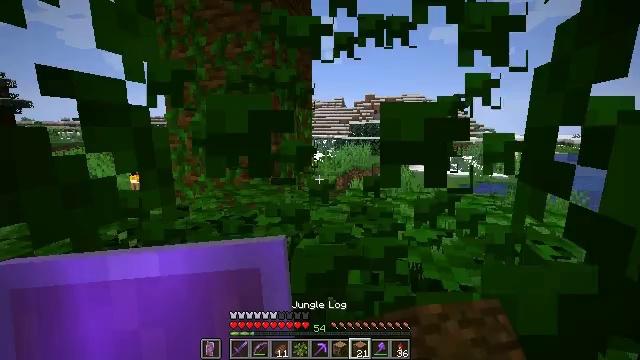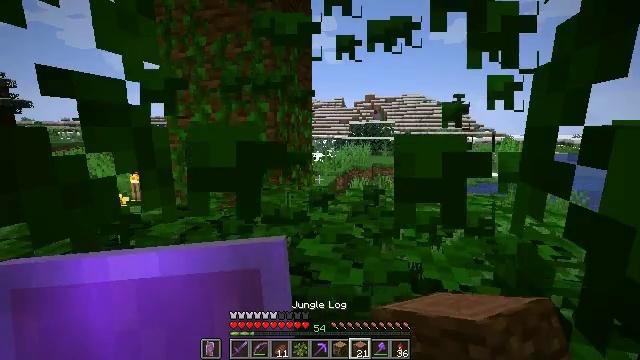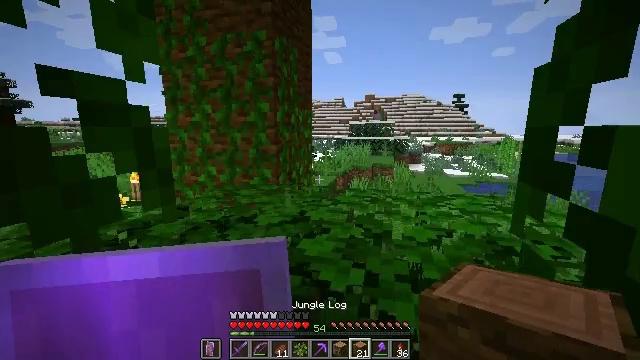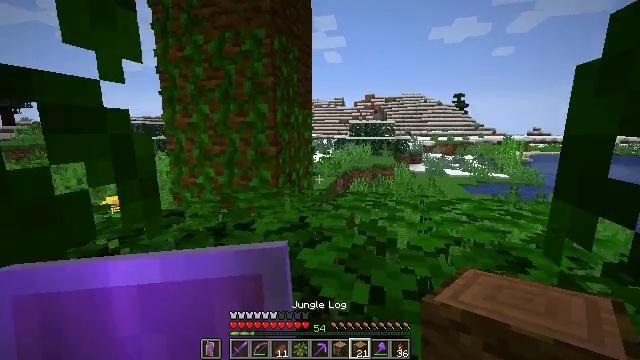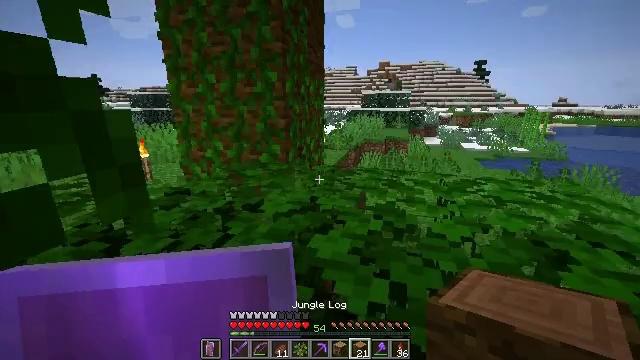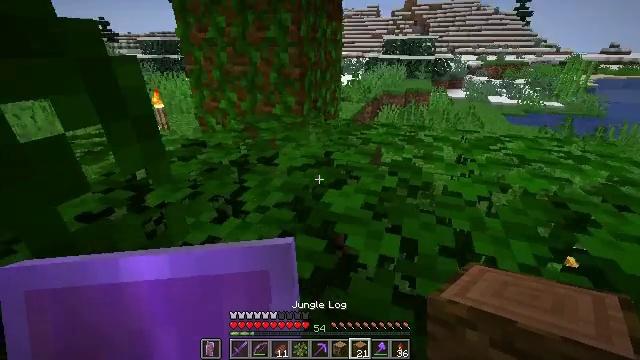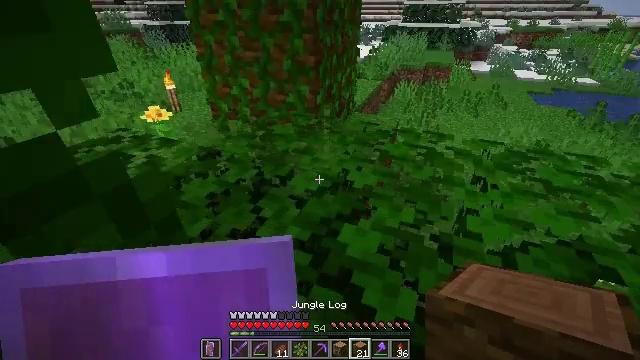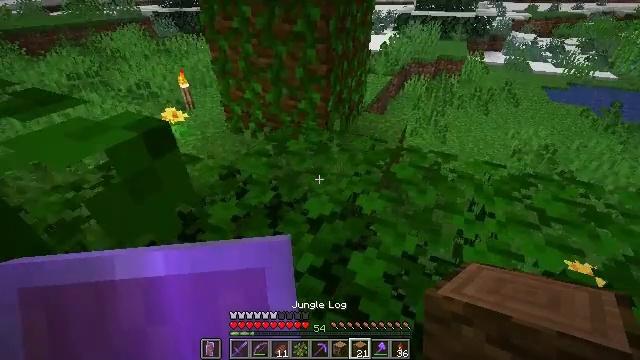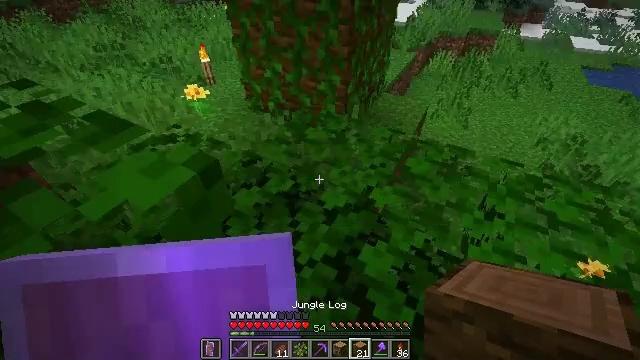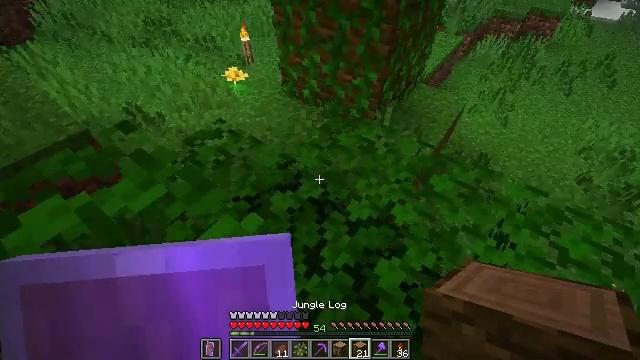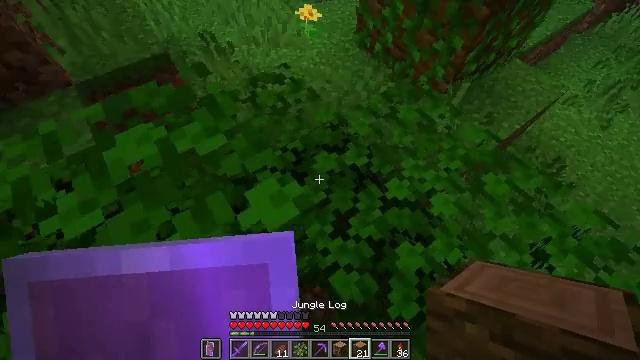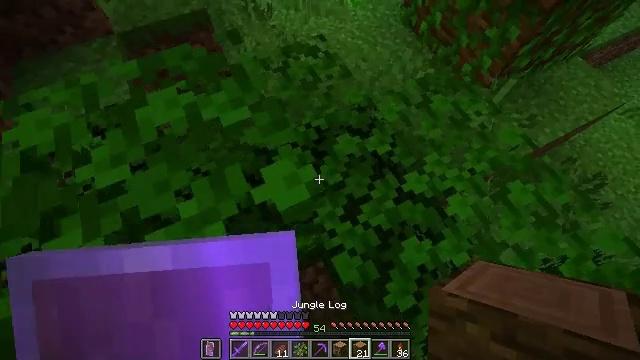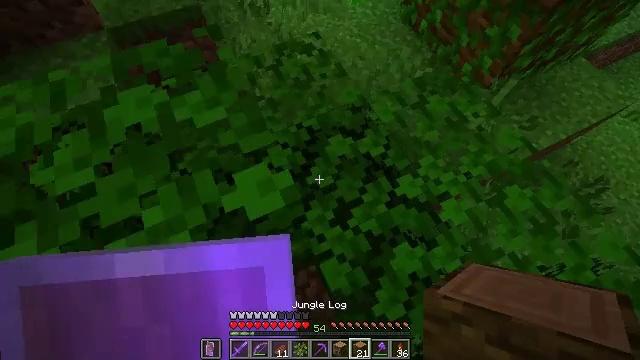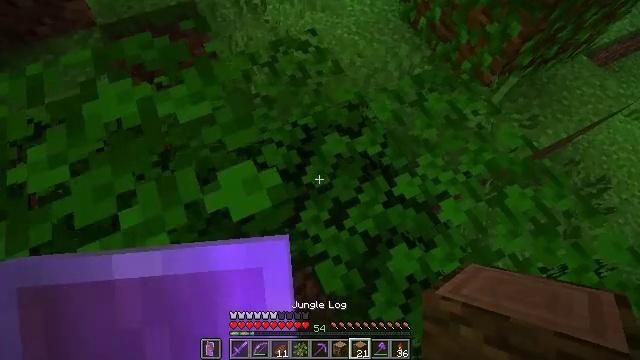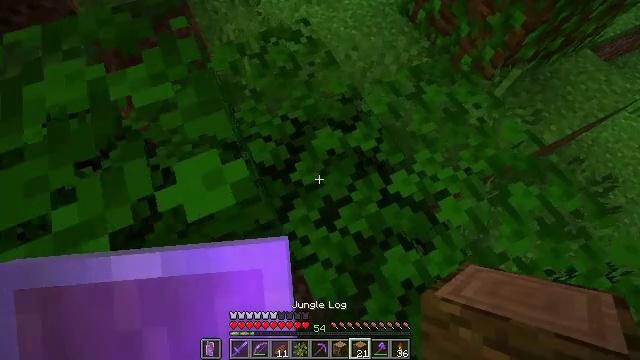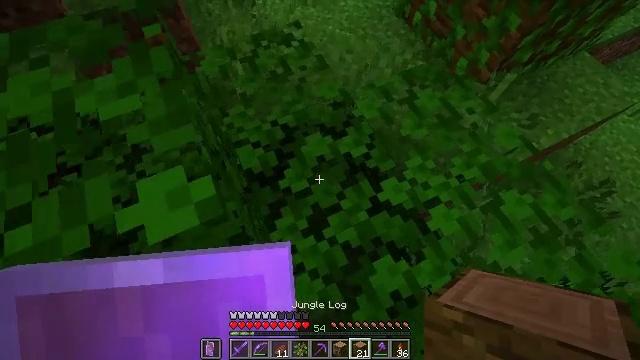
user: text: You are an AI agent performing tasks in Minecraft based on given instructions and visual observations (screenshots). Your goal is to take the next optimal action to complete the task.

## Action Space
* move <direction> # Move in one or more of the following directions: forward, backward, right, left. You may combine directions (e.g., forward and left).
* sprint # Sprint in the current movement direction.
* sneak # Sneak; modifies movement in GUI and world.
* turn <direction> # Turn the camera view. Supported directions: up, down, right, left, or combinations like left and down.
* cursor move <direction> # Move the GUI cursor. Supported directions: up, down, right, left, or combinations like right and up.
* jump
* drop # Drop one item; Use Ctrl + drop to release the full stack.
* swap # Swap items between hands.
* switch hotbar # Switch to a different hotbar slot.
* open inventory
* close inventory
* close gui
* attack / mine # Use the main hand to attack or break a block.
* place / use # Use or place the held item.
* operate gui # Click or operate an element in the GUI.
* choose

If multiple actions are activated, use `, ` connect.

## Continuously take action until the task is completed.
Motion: motion action
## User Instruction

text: Gather vines from trees or structures.
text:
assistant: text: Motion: attack / mine
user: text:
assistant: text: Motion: attack / mine
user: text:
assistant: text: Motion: move forward, attack / mine
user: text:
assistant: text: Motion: move forward, turn left and down
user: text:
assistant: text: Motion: move forward, turn left and down
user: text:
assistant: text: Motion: move forward, turn left and down, jump
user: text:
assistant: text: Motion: move forward, turn left and down, jump
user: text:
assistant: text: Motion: move forward, turn left and down, jump
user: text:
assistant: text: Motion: move forward and move right, turn left and down
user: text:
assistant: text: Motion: move forward and move right, turn left and down
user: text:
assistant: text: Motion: move forward and move right, turn left and down
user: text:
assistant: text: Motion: move forward and move right
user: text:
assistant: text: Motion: move forward
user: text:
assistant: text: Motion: move forward
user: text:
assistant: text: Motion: no_op
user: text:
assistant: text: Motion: no_op
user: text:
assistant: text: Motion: no_op
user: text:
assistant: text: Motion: no_op
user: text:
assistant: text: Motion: no_op
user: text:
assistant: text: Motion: no_op
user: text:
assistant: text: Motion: no_op
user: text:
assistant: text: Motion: no_op
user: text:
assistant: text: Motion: move right
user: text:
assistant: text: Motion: move forward and move right, turn left
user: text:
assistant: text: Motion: move forward and move right, turn left
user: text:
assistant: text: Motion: move forward, turn left and up
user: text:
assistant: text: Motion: move forward, turn left and up
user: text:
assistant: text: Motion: move forward, turn left and up
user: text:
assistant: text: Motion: move forward, turn left and up
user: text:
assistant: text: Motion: move forward, turn left